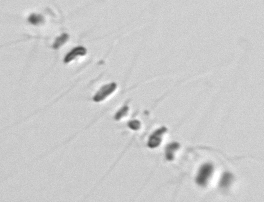
Label: Chaetoceros_socialis